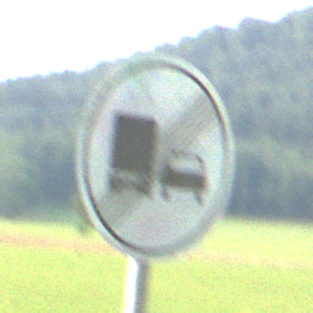
Verkehrszeichen: EndeUeberholverbotKraftfahrzeuge
Umgebung: Outdoor, Nature
Tageszeit: SunriseSunset
Wetter: PartlyCloudy
Licht: Natural
Jahreszeit: NotSpecified
Kontrast: MediumContrast